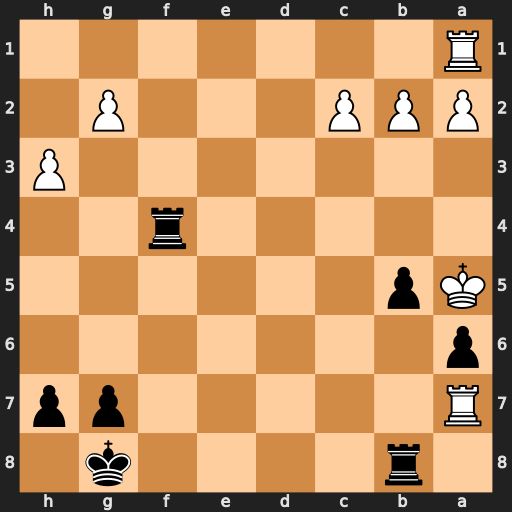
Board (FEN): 1r4k1/R5pp/p7/Kp6/5r2/7P/PPP3P1/R7
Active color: b
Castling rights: -
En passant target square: -
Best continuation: Ra4#